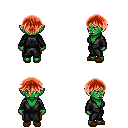
a pixel art fantasy rpg character, female body template, orc, green skin, gray robe, red pants, red short bangs hairstyle, brown slippers, four views (front, back, left, right), 2x2 character sprite sheet, small pixel art, hard edges, no anti-aliasing